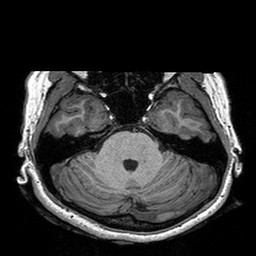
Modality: T1w
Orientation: coronal
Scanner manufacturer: siemens
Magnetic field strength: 3 T
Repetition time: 2.3 s